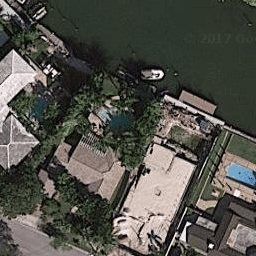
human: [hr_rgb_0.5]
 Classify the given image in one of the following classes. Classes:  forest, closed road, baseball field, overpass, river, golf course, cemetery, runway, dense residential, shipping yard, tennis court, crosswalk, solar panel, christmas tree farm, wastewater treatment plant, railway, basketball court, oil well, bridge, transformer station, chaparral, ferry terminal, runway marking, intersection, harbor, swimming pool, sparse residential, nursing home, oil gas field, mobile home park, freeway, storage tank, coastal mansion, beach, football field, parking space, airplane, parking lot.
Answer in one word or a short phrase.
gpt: coastal mansion